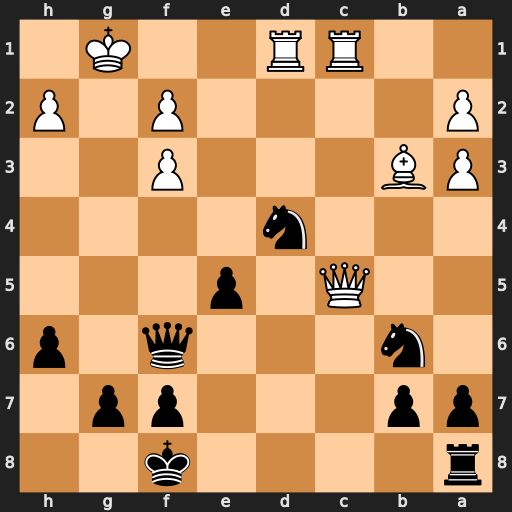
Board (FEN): r4k2/pp3pp1/1n3q1p/2Q1p3/3n4/PB3P2/P4P1P/2RR2K1
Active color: b
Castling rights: -
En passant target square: -
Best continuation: Kg8 Rxd4 exd4